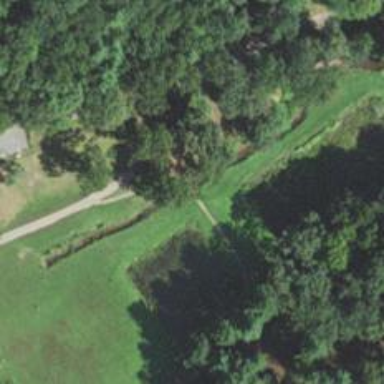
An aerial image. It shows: Footway on bridge.